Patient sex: F
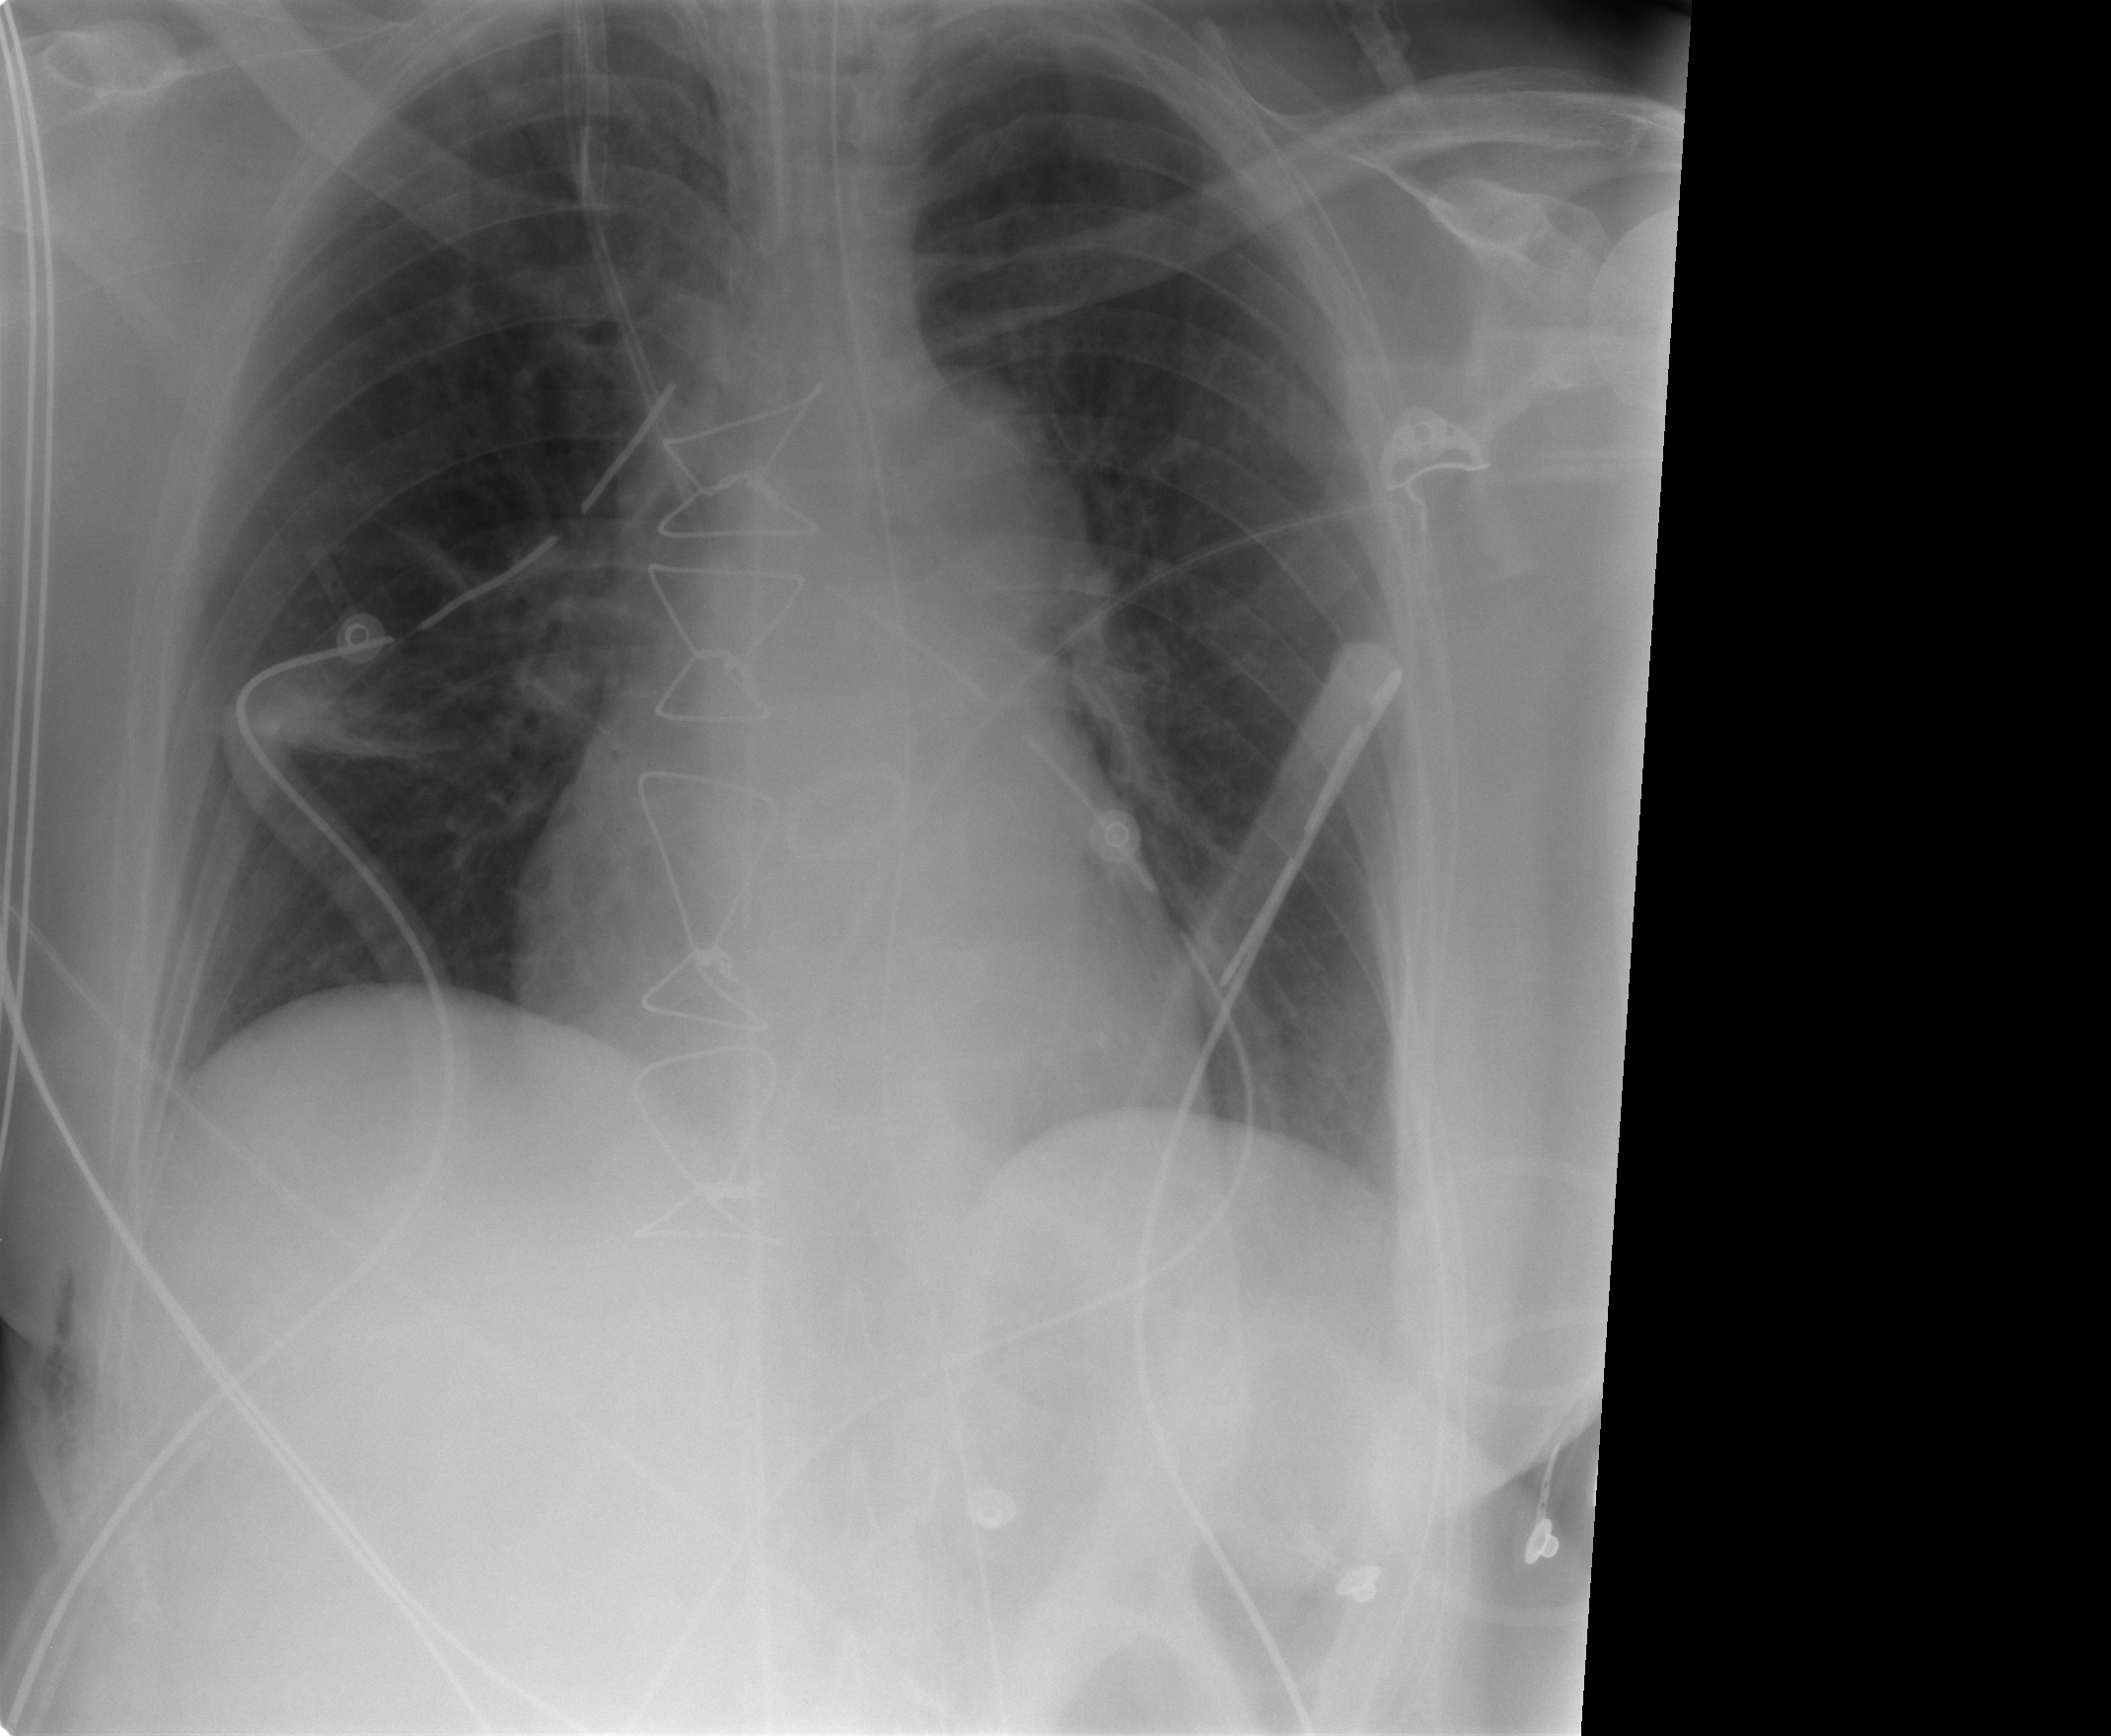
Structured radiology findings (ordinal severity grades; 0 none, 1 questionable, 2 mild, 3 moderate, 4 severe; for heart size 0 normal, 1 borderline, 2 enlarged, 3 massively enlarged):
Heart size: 0
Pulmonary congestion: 0
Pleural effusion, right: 0
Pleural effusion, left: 0
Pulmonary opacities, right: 0
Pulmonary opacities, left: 0
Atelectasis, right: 1
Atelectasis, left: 0